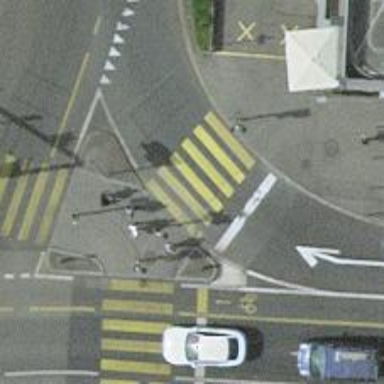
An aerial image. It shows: Road with traffic signals.